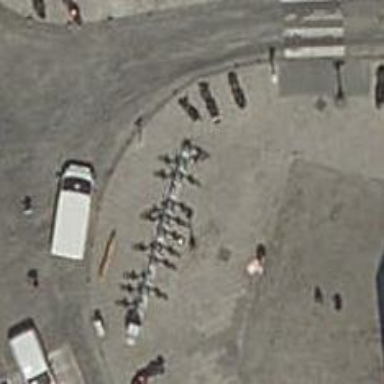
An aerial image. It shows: Bicycle rental facility.